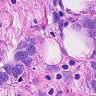
Metastatic tissue present: yes